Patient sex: M
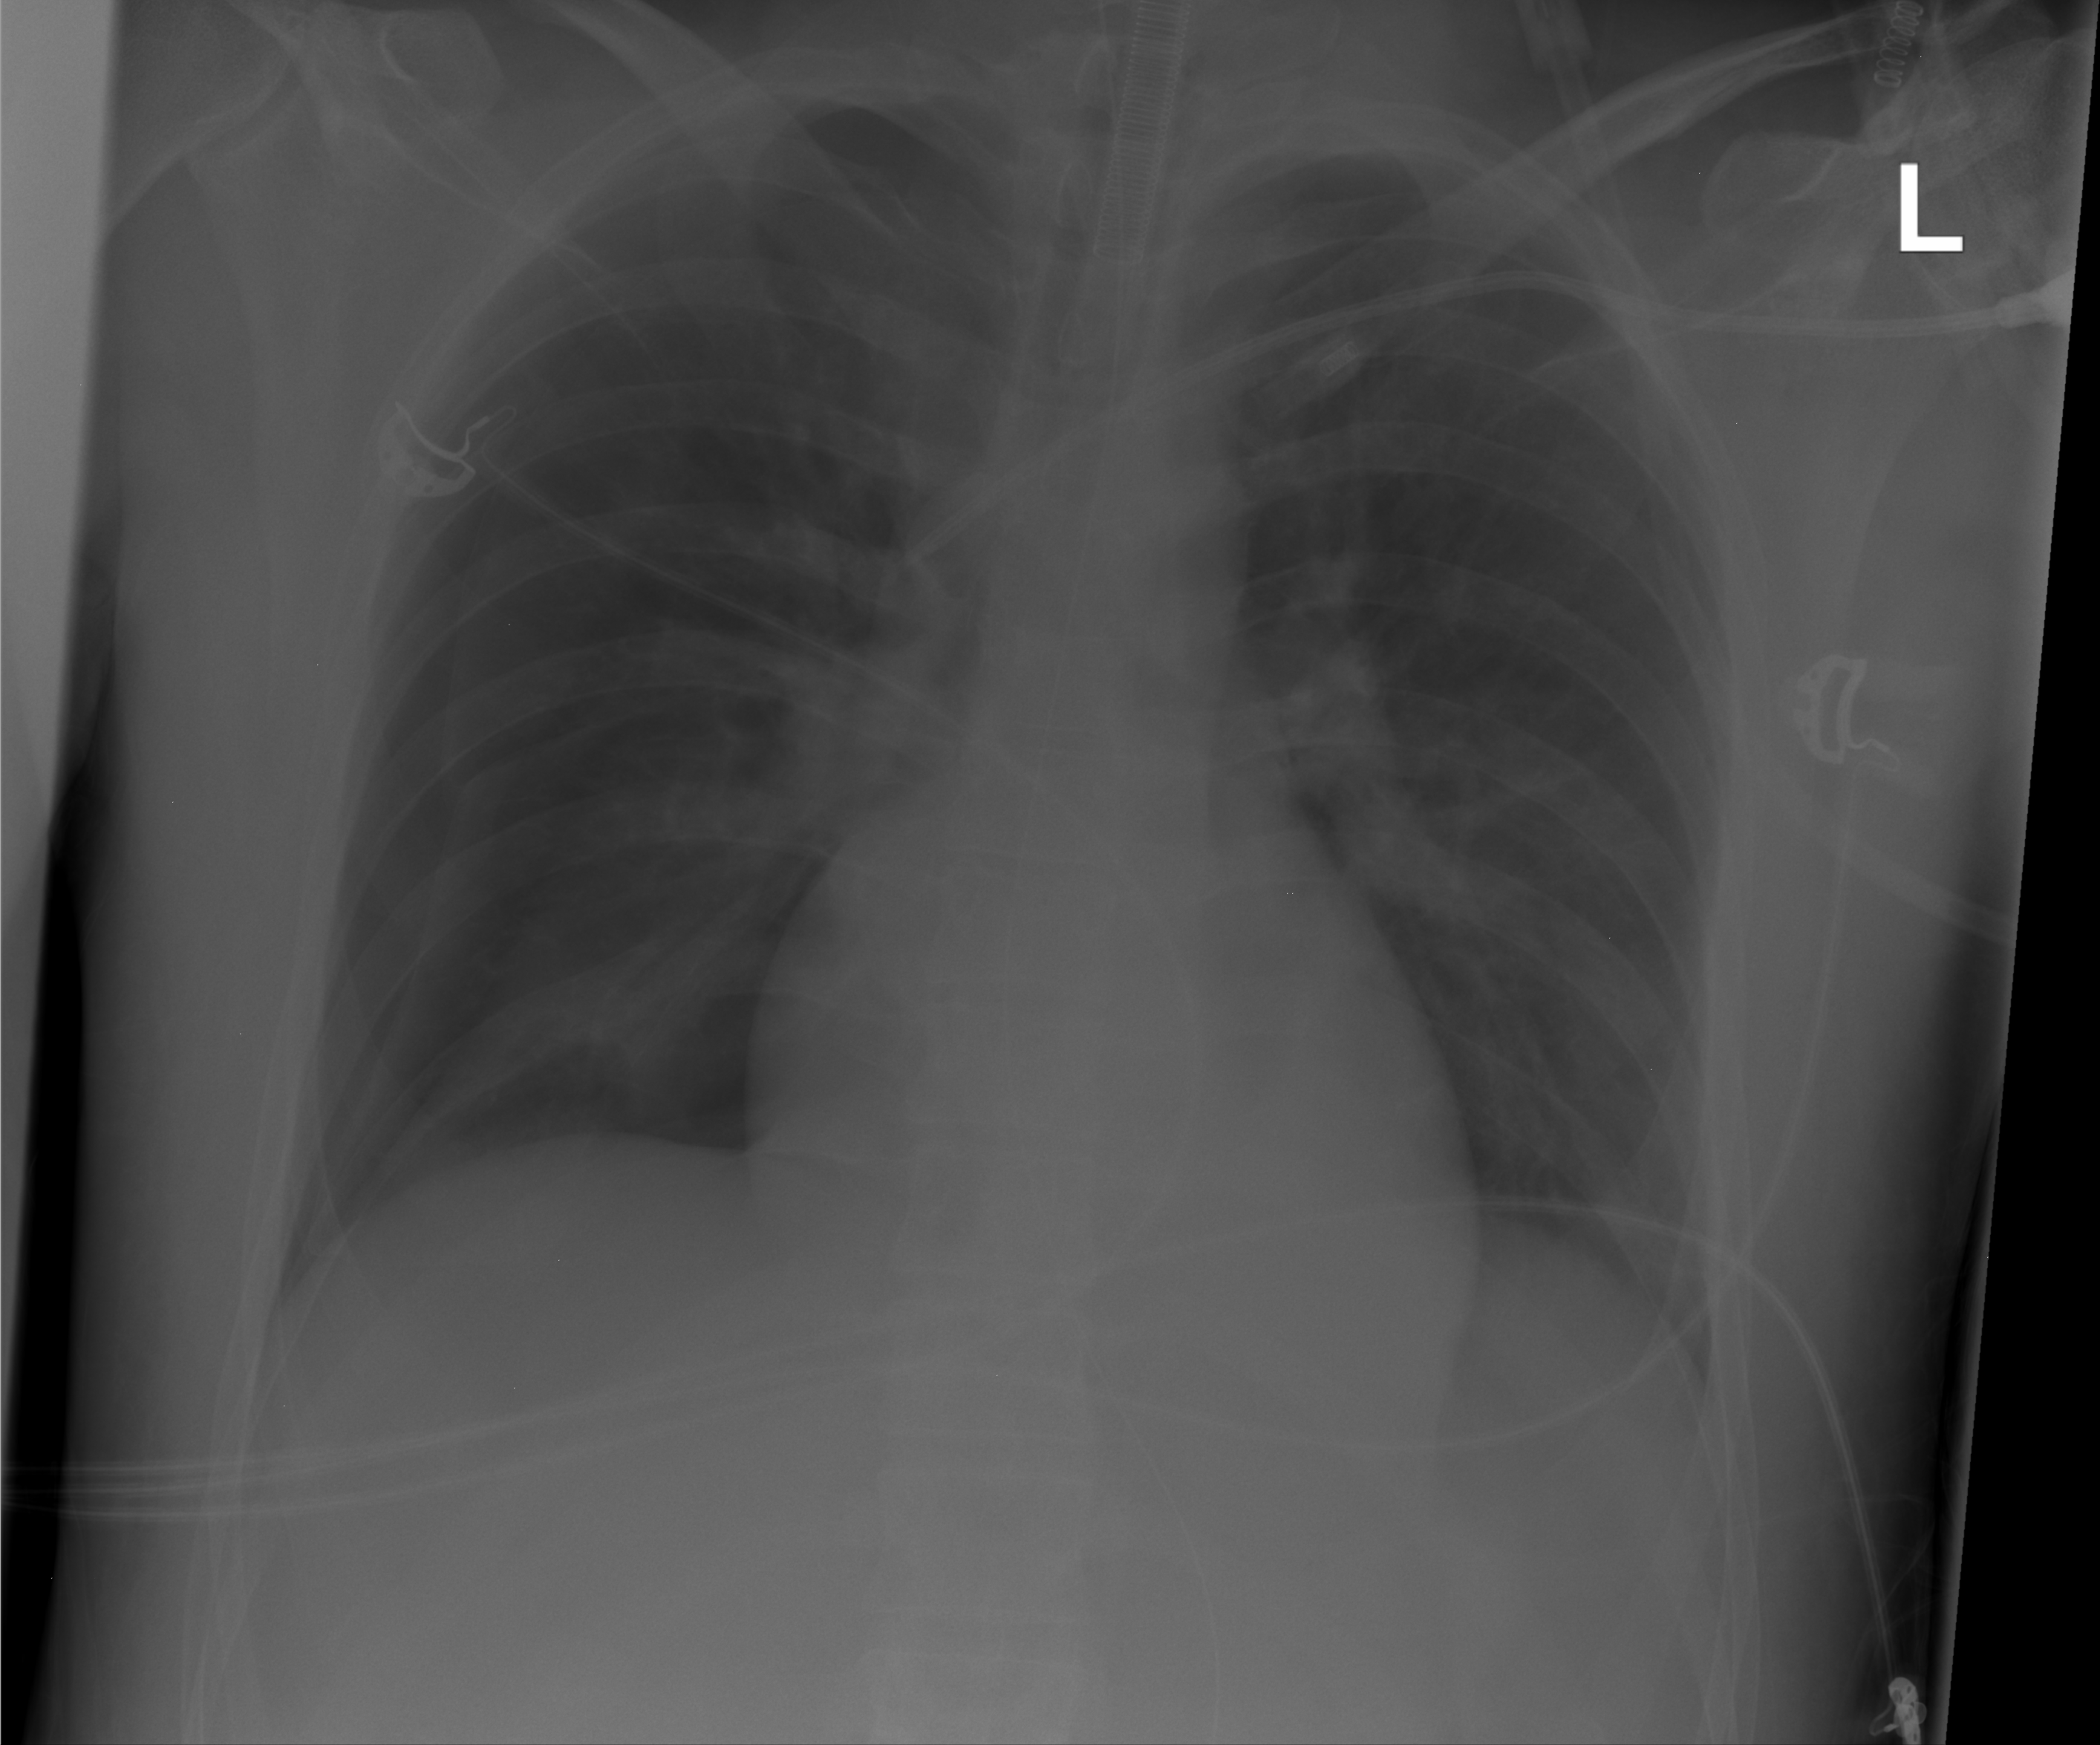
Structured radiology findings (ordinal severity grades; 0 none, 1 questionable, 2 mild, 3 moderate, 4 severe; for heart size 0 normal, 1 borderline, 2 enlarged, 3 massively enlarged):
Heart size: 0
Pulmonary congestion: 1
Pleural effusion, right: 0
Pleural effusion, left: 1
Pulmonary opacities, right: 0
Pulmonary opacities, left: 2
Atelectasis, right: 0
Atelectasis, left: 0